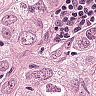
Metastatic tissue present: yes